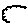
Label: cloud